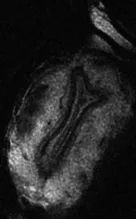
Fast spin-echo T2 weighted, fat-suppressed T2W imaging. Sagittal.
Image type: radiology (mri)